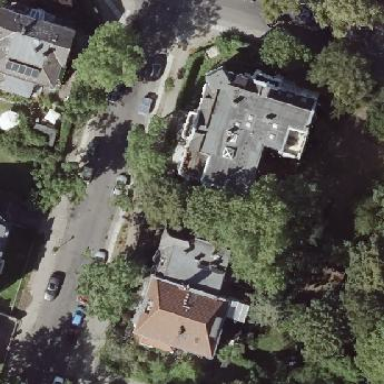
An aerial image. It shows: Building with apartments featuring unique double saltbox roof shape.